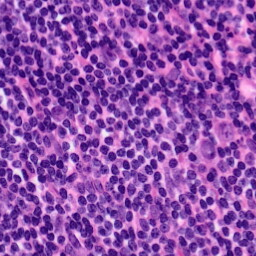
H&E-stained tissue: Pancreatic